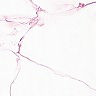
Metastatic tissue present: no